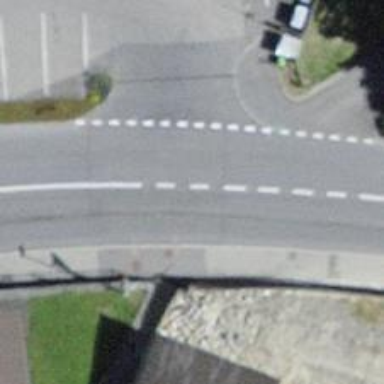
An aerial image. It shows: Footway with concrete surface.